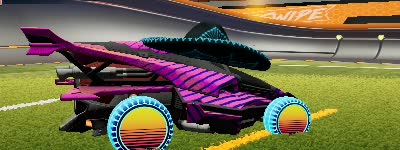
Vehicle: aftershock